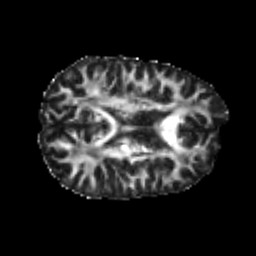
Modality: FA
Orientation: axial
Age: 22
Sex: male
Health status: healthy
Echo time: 0.074 s